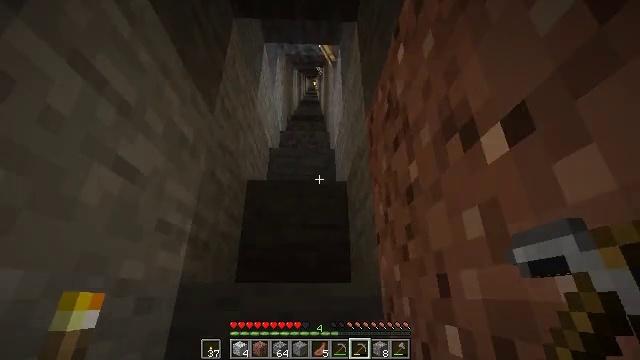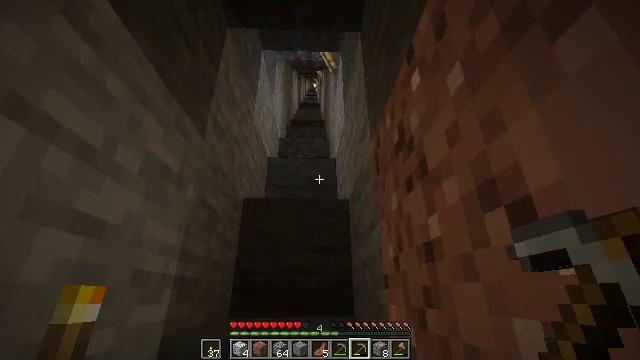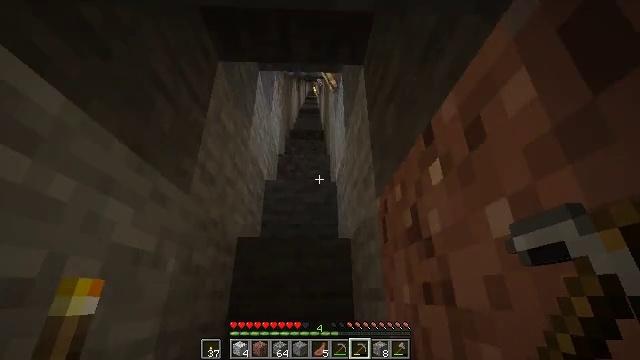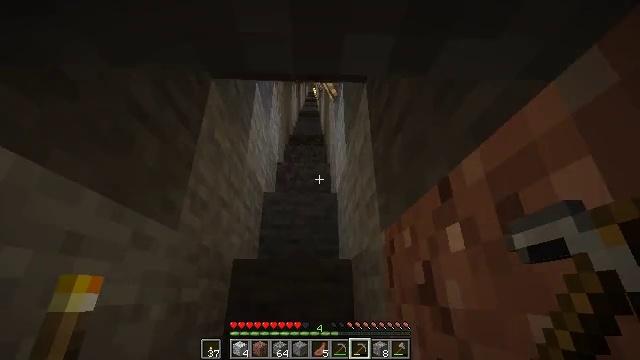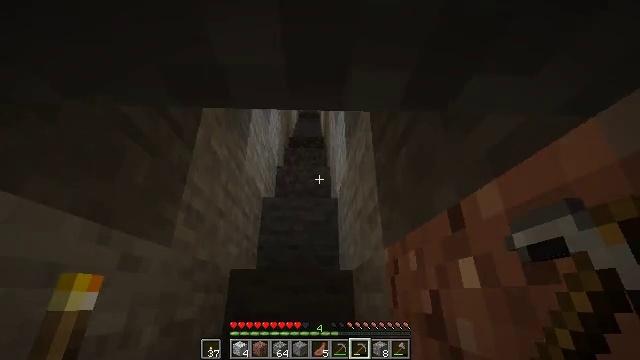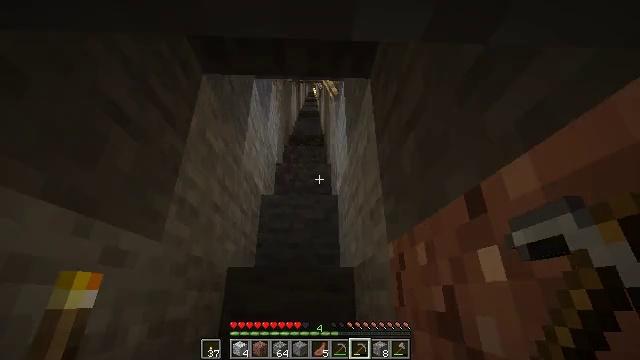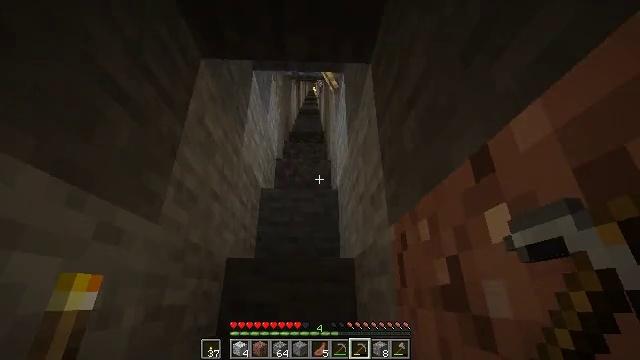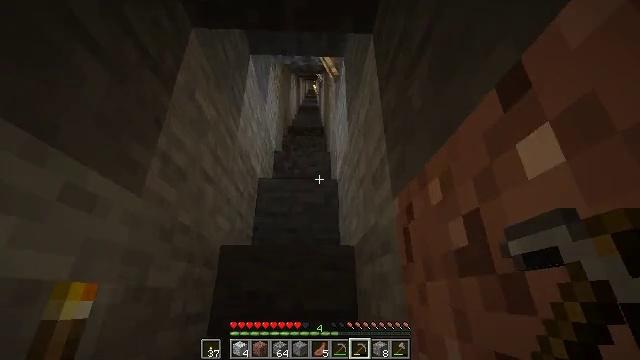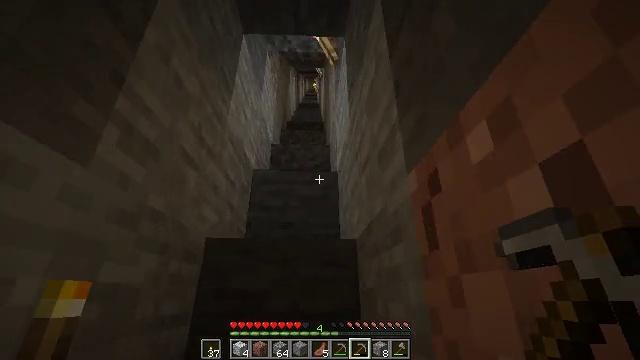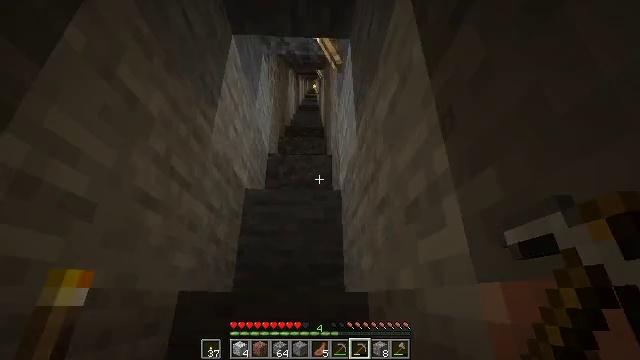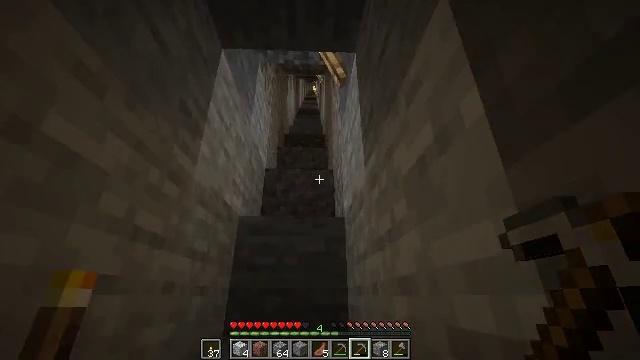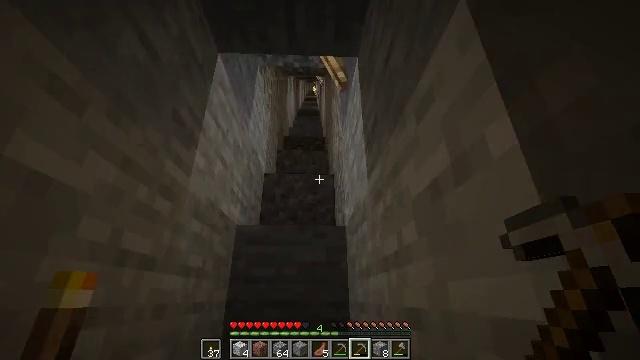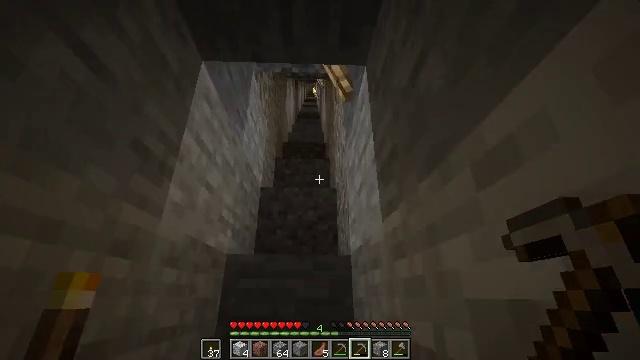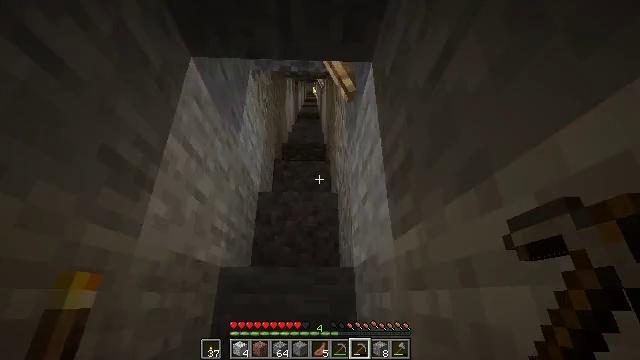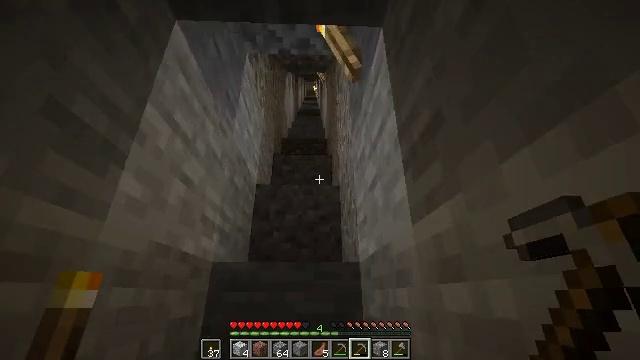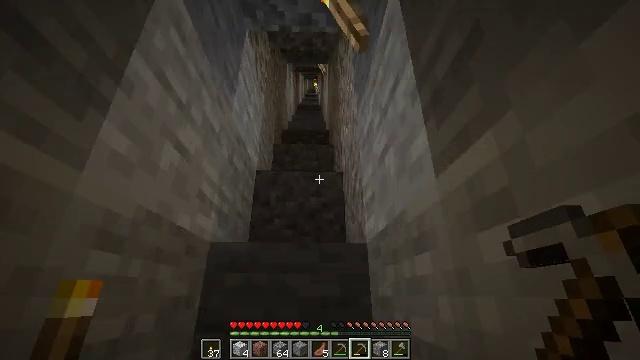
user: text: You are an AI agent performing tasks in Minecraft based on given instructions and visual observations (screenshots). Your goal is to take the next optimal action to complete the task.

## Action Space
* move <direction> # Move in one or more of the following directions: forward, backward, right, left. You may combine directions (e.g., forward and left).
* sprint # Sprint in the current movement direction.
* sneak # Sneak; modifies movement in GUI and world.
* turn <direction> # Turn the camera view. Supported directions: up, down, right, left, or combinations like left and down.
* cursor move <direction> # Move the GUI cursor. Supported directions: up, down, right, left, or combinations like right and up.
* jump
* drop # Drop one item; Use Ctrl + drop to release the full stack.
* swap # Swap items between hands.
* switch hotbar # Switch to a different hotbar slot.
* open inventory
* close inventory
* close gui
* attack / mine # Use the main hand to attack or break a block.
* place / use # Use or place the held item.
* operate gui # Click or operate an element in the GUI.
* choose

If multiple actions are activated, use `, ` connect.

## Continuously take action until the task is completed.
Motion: motion action
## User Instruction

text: Drop gravel.
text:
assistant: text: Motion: move forward, jump
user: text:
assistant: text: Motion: move forward, jump
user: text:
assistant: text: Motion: move forward, jump
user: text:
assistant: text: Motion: move forward
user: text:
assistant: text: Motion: move forward
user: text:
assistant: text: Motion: move forward
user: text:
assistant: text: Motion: move forward
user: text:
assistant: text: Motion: move forward
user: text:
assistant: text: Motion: move forward, jump
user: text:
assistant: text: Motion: move forward, jump
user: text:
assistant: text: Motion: move forward, jump
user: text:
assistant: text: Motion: move forward, jump
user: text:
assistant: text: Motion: move forward
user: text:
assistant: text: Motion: move forward and move left
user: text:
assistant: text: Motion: move forward and move left
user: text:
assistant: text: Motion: move forward and move left
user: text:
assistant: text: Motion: move forward, jump
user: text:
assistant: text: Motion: move forward, jump
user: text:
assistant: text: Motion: move forward, jump
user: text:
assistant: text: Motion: move forward, jump
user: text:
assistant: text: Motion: move forward
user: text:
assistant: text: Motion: move forward
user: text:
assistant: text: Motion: move forward
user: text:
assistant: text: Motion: move forward
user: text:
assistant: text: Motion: move forward, jump
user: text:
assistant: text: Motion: move forward, jump
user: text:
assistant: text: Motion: move forward, jump
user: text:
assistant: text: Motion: move forward, jump
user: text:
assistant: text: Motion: move forward, jump
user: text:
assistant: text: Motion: move forward